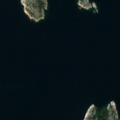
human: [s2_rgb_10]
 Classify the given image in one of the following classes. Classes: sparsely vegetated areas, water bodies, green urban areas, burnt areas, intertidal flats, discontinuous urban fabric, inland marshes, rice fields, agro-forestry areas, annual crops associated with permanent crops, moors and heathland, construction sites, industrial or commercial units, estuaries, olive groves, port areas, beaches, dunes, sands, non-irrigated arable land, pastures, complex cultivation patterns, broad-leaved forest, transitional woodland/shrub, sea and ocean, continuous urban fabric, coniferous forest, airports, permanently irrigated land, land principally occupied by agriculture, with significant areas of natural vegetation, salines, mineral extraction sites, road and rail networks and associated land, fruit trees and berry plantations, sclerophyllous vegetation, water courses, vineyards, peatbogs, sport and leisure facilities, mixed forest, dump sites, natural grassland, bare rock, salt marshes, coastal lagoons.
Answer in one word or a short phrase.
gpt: bare rock, sea and ocean